Field crop: maize
Growth stage: 2
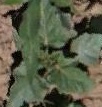
Species: datura